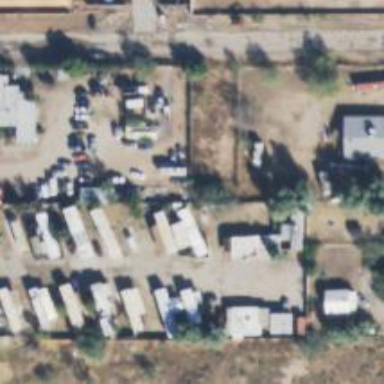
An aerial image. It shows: Residential area known as trailer park.